Question: I need to sum values in c3:c15 if v3:v15 is between 8am and midnight.

<URL>
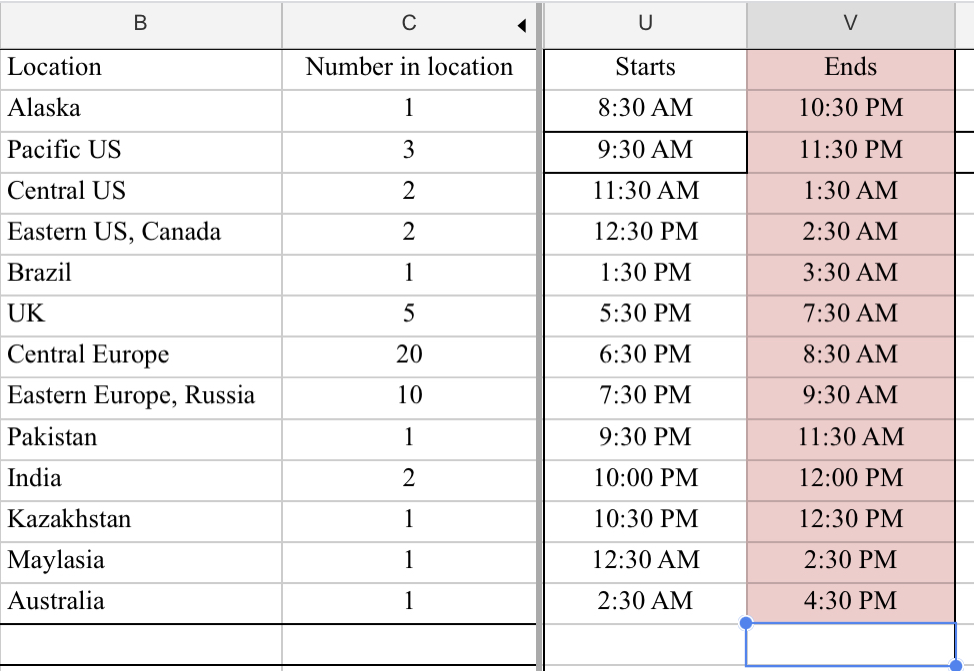
Answer: try:
'''
=INDEX(SUM(IF((TIMEVALUE(V3:V15)>=0.33)*(TIMEVALUE(V3:V15)<=0.999), C3:C15, )))
'''
<URL>